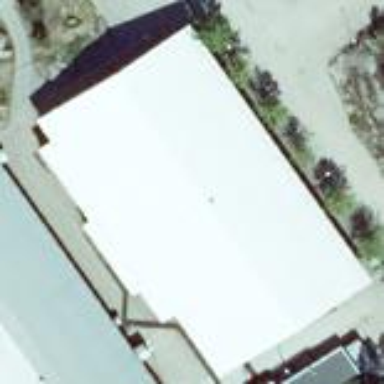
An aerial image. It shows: Building that is sports centre specialized for ice skating.